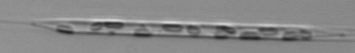
Label: Rhizosolenia